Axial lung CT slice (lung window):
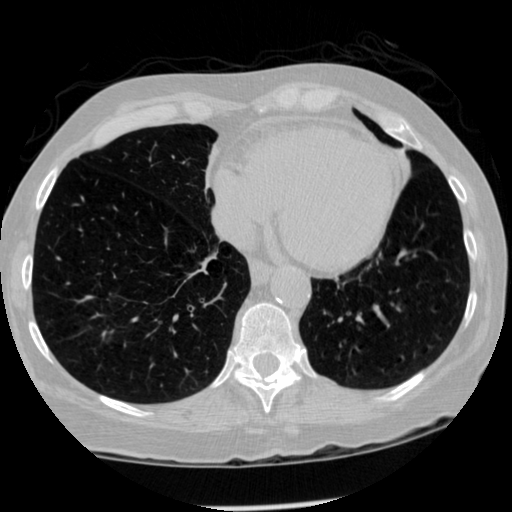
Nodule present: no